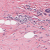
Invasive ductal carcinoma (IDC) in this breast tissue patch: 0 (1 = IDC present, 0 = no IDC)